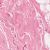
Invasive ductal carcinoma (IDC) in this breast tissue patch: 0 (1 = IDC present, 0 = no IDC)